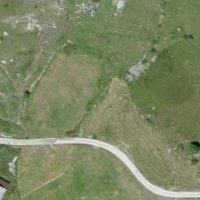
EUNIS habitat code: 26
Species observed at this site:
Dactylorhiza majalis